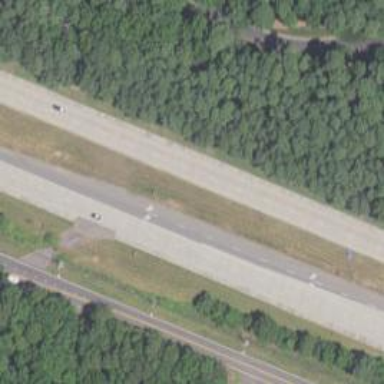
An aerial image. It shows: This image shows trunk highway that functions as expressway.